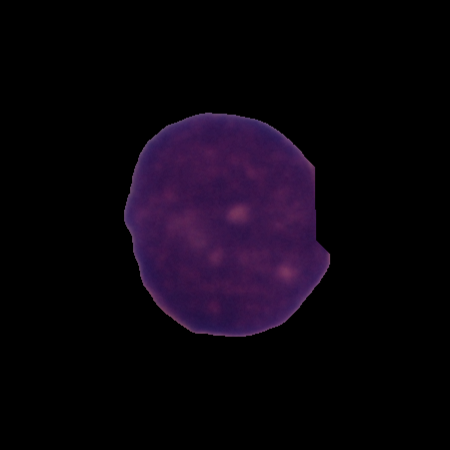
Label: cancer